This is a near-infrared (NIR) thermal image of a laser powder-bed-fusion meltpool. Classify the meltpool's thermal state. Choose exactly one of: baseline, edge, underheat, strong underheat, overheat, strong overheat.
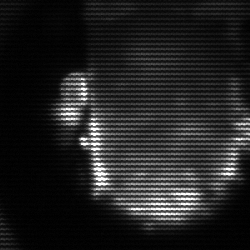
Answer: baseline